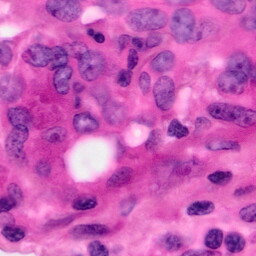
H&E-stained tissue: Pancreatic